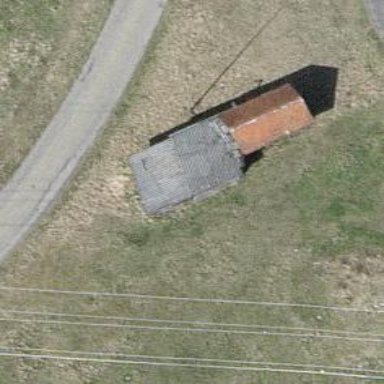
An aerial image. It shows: Shed building.